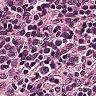
Metastatic tissue present: no